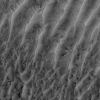
Atmospheric dust classification: not_dusty